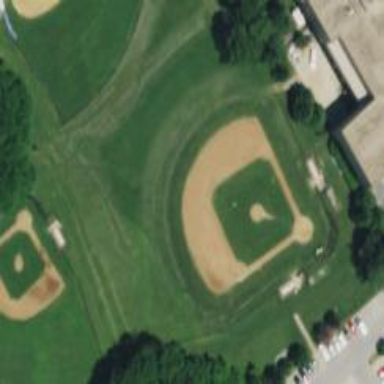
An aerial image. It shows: Baseball infield with dirt surface.